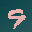
Label: 9